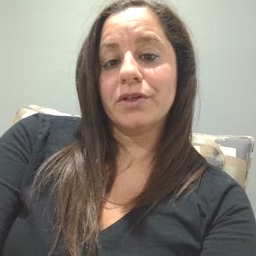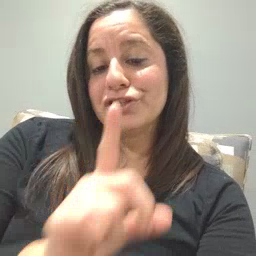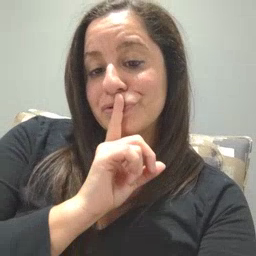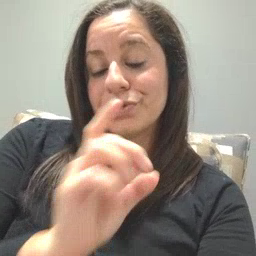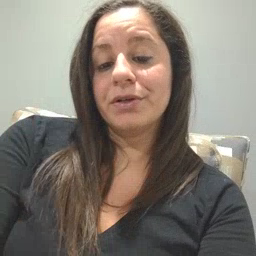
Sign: shhh